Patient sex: M
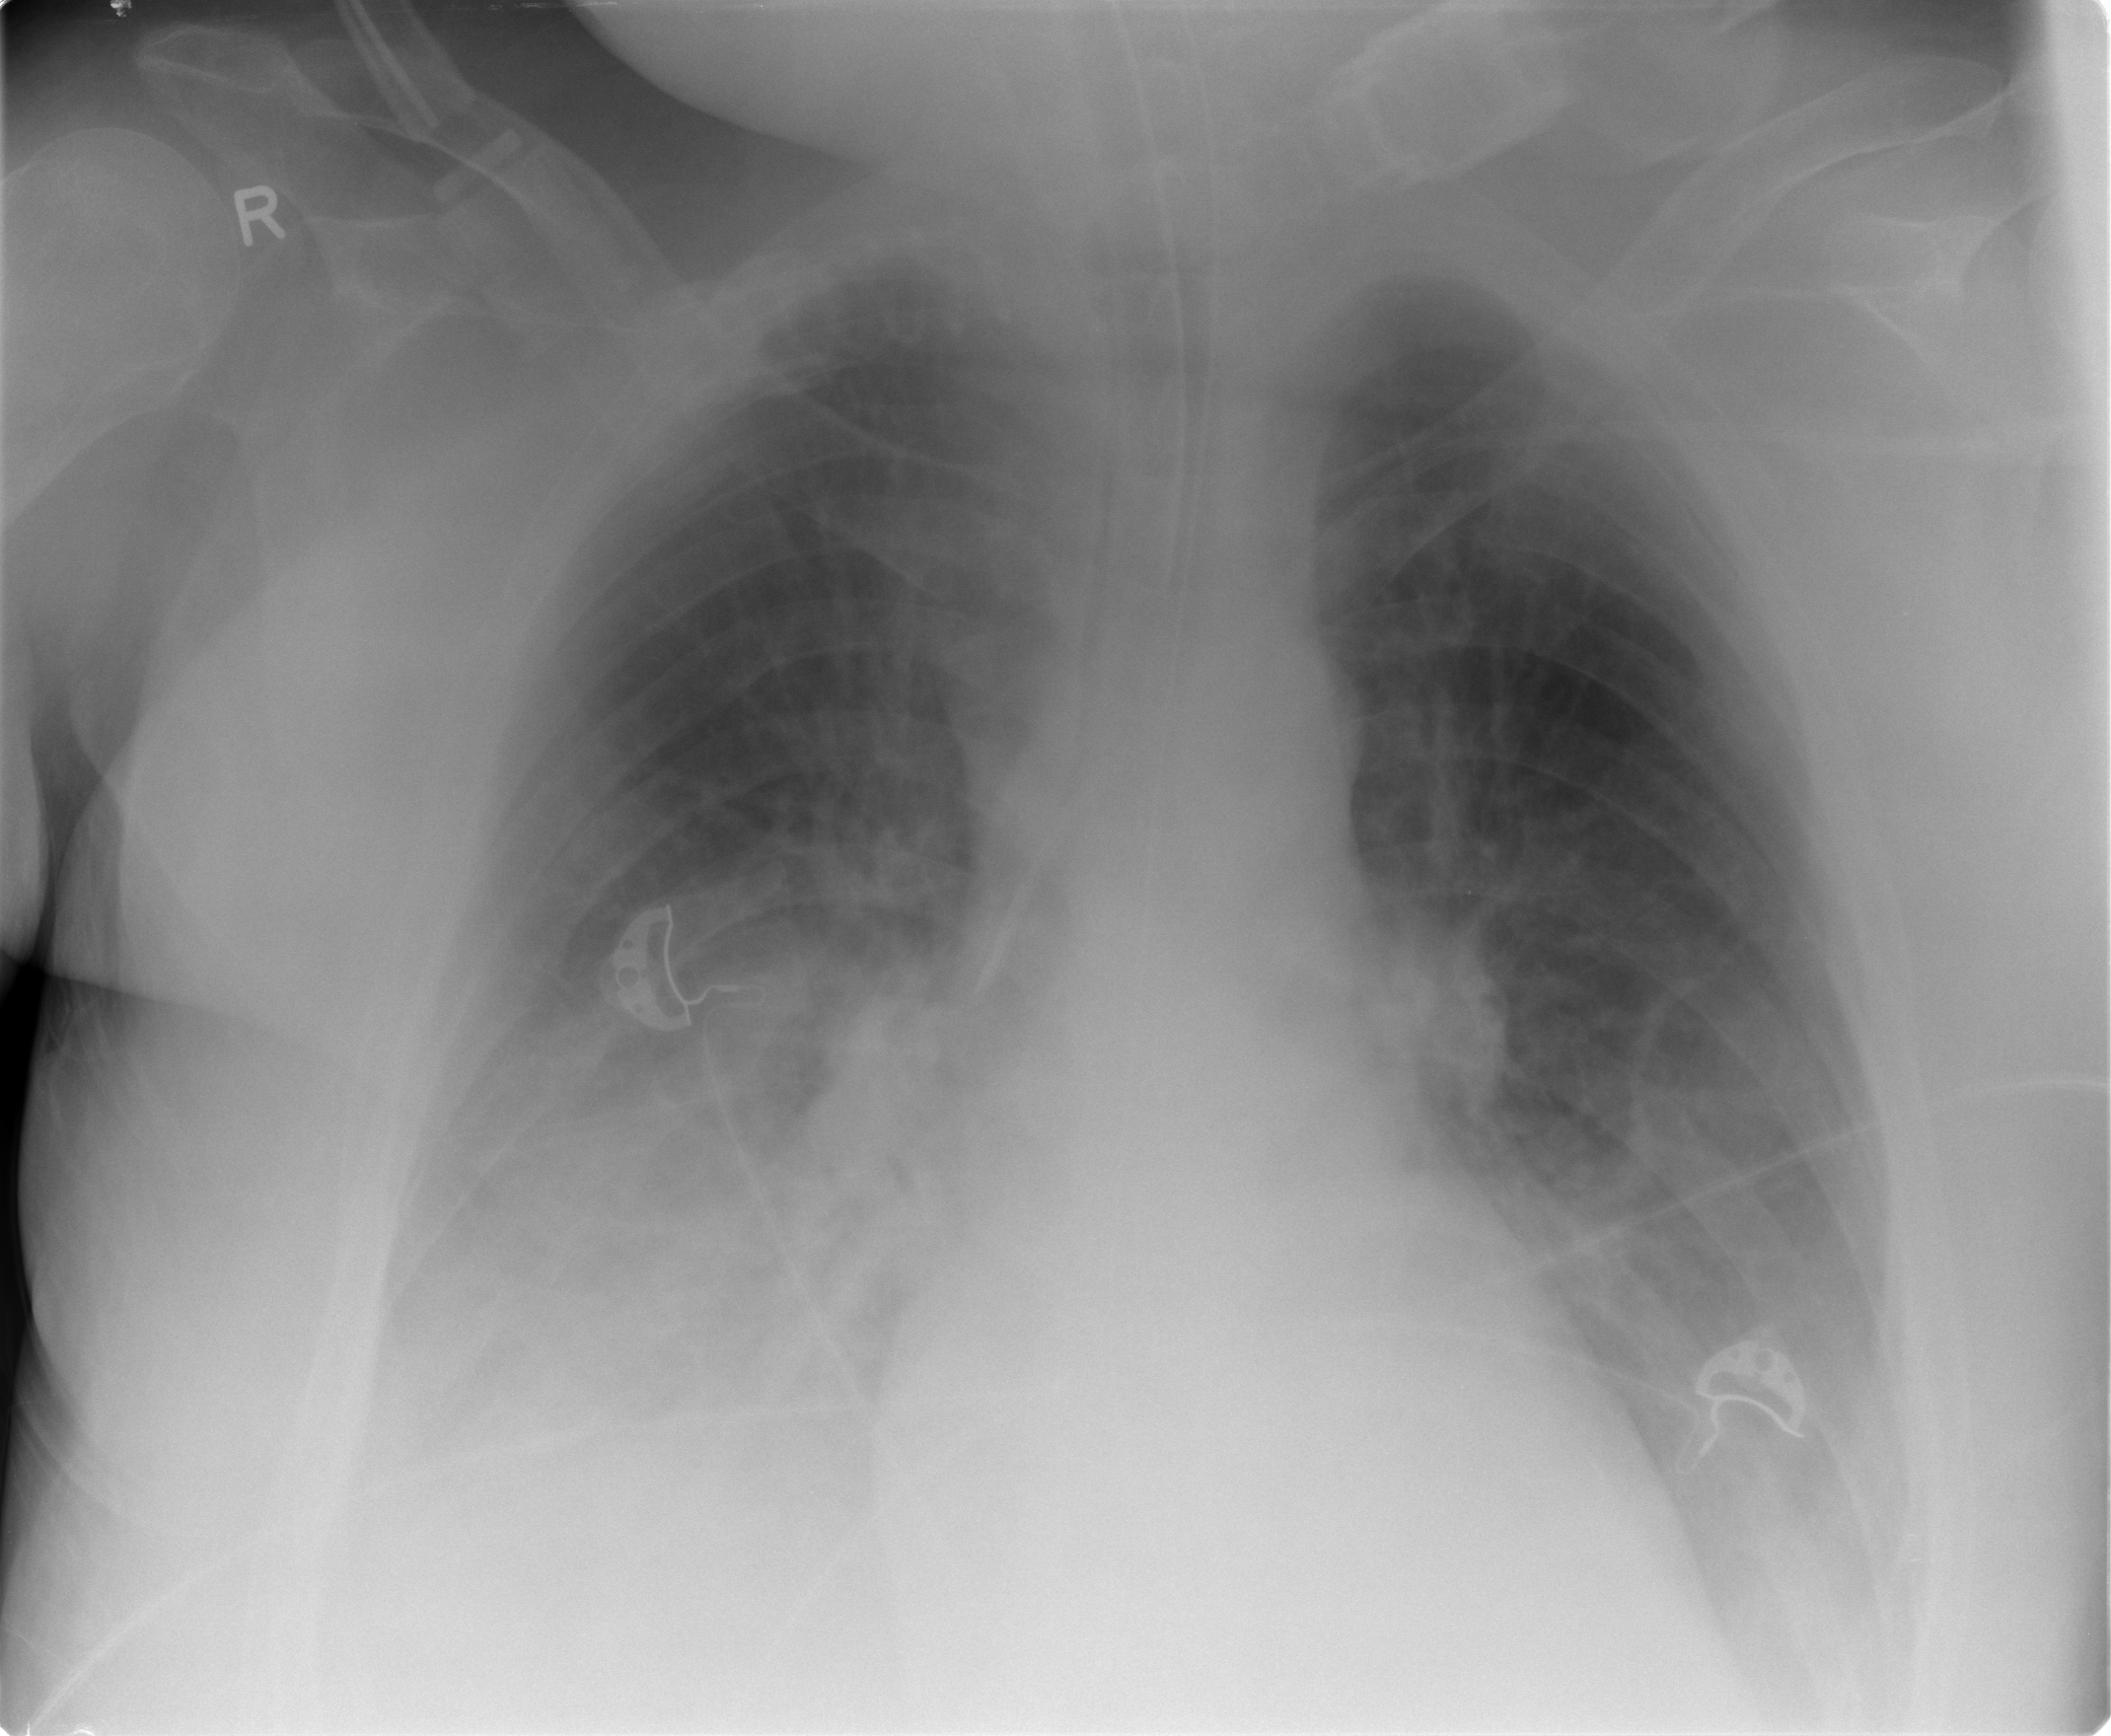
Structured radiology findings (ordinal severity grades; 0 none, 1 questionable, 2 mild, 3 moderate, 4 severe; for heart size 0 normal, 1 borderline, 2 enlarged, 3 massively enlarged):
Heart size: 0
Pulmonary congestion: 2
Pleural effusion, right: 2
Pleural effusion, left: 2
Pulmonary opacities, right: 3
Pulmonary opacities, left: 1
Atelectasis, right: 2
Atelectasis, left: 1